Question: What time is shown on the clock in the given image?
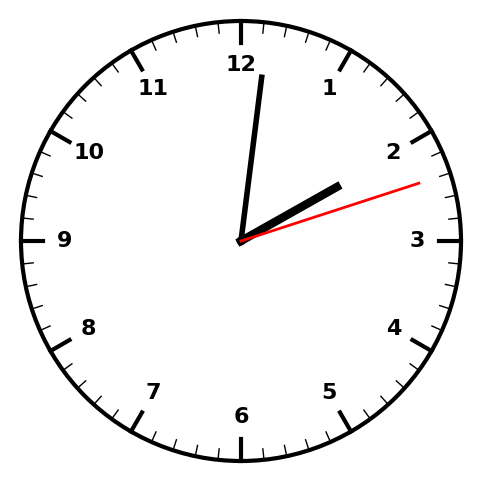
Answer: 02:01:12